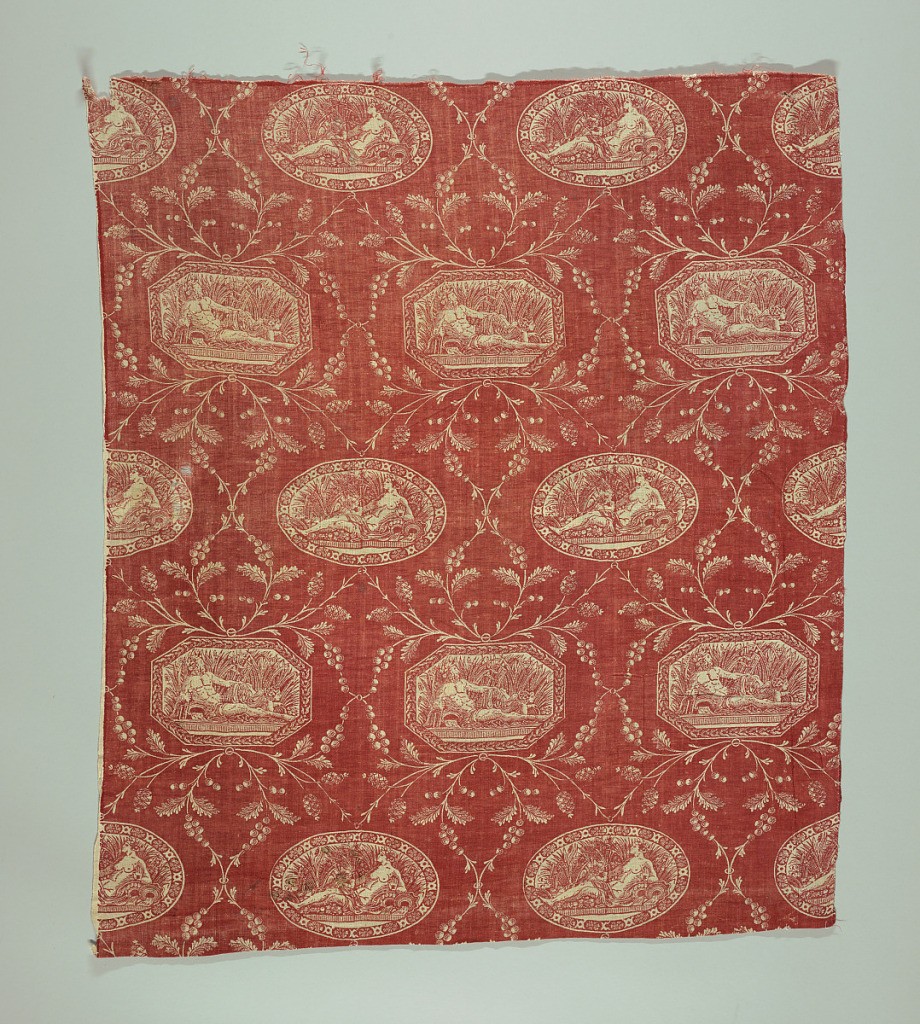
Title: Textile
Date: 1780–1800
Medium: linen warp, cotton weft Technique: block printed on plain weave
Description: A reserve print. Design of lozenges containing male and female sea god figures. In red on natural.